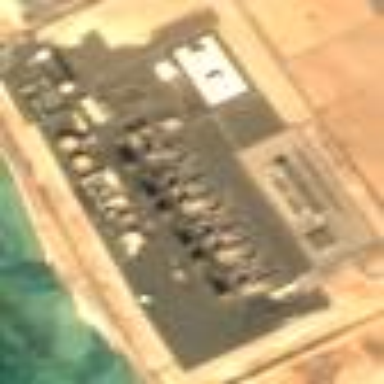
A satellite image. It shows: Industrial area with fence. This location houses power plant.